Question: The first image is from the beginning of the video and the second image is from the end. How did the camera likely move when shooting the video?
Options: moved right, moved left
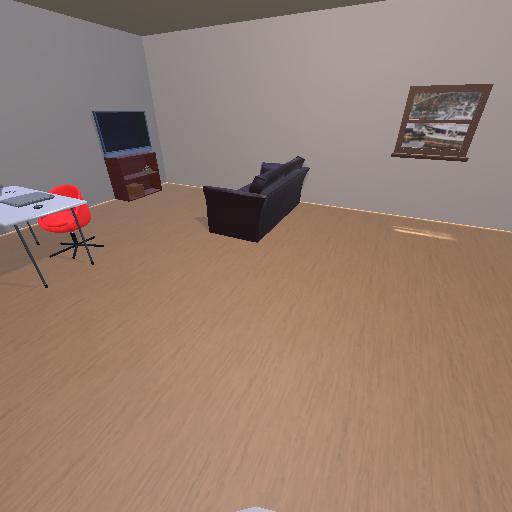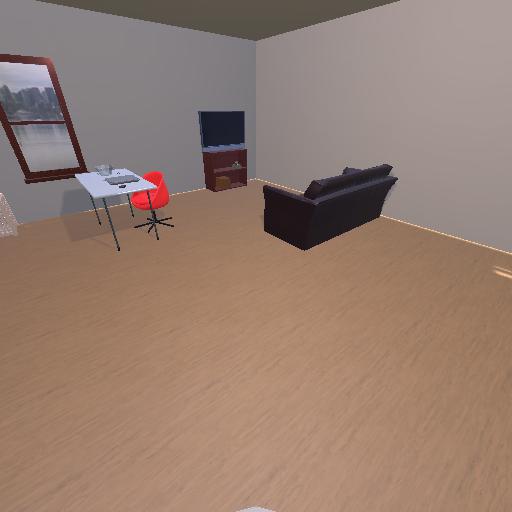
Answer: moved right